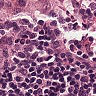
Metastatic tissue present: no